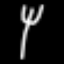
Label: fork